Question: I have an app which uses a navigation controller to record measurement data for the user. The first screen is reused multiple times depending on the user settings. They can choose to measure say their arms, legs, stomach, etc, there is over ten choices. The second screen records weight and the third screen shows a summary.
Logic in screen A determines which segue to call for whether to go to screen B or C or back to screen A.
But...
If the user only selects to record their weight, is it possible to skip screen A altogether? Note that I don't want it to appear on the stack at all, ie no back button from screen B to screen A if it is skipped.

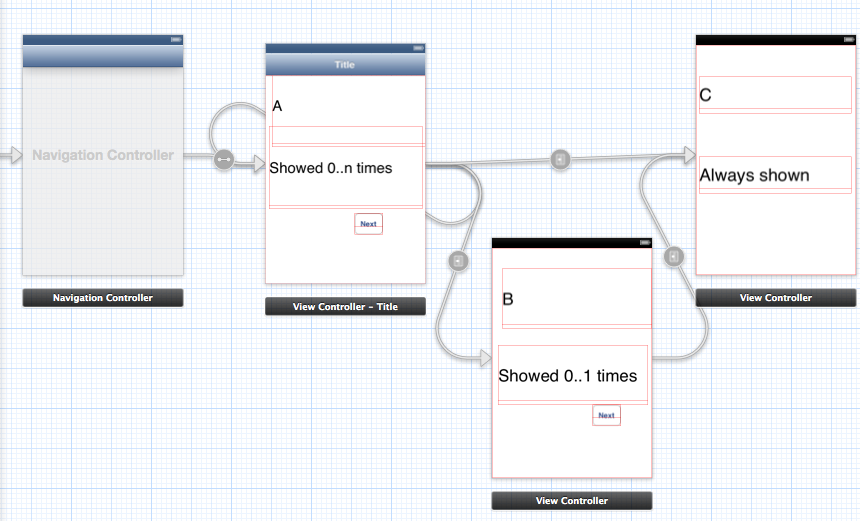
Answer: Thanks for sending me in the right direction @rajath, I was over complicating it! Your code didn't work though
'''
[self.navigationItem setHidesBackButton:YES];
'''
Did hide the button, but when I popped to the root it caused funny behaviour. However, using the same principle I did this which worked a treat:
'''
NSMutableArray *allViewControllers = [NSMutableArray arrayWithArray: self.navigationController.viewControllers];
[allViewControllers removeObjectAtIndex:0];
self.navigationController.viewControllers = allViewControllers;
'''